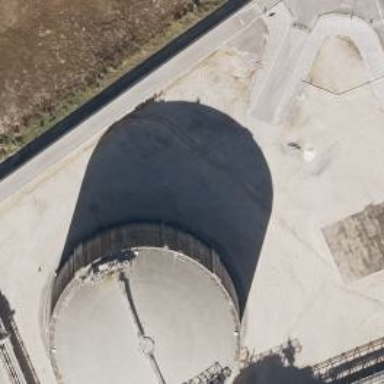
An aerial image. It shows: Storage tank that is man-made.